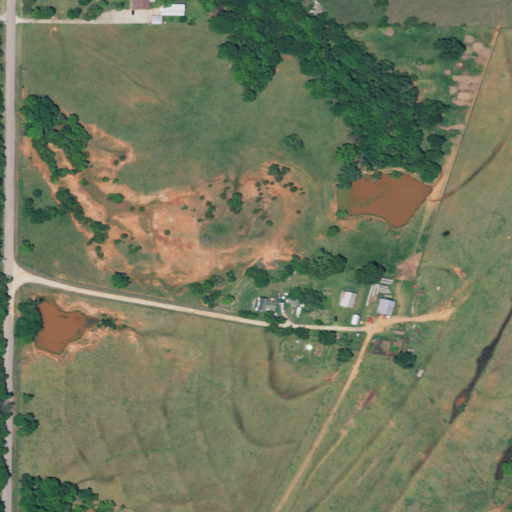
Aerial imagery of mountain in Oklahoma named Fort Hill containing grassland, open development, deciduous forest, low intensity development, medium intensity development, and evergreen forest